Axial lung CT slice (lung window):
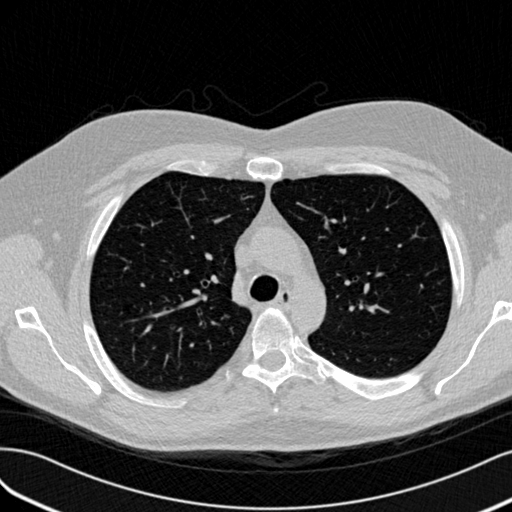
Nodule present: no